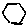
Label: hexagon